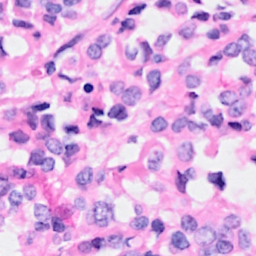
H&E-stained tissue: Breast